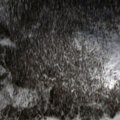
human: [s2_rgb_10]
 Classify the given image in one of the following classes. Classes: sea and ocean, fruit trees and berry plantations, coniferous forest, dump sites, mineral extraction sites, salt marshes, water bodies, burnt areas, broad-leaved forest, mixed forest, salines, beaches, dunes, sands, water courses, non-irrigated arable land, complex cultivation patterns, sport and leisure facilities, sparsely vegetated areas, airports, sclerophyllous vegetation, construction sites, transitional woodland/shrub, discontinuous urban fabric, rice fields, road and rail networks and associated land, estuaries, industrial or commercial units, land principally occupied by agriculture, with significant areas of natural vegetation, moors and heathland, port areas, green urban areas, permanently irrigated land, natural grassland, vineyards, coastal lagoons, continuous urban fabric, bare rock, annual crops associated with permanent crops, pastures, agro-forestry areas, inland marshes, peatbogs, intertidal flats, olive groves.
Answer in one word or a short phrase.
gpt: coniferous forest, mixed forest, bare rock, peatbogs